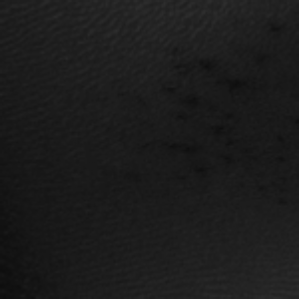
Label: frost